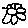
Label: flower